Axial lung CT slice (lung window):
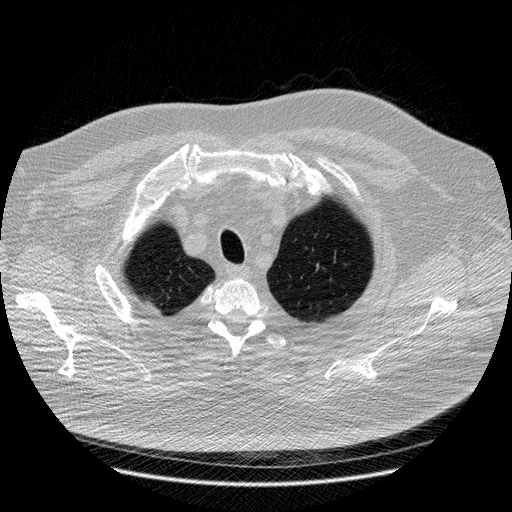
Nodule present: no